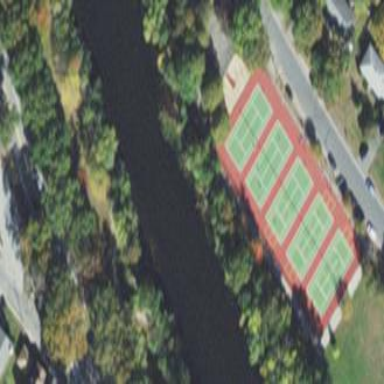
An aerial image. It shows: Tennis court on pitch designated for leisure land.